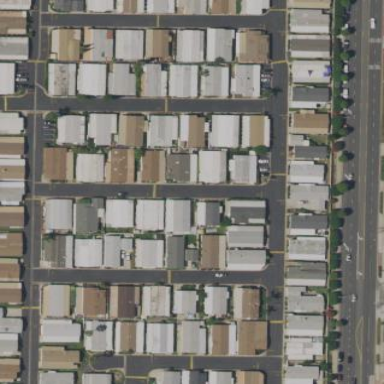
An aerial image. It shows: Residential area designated as trailer park.